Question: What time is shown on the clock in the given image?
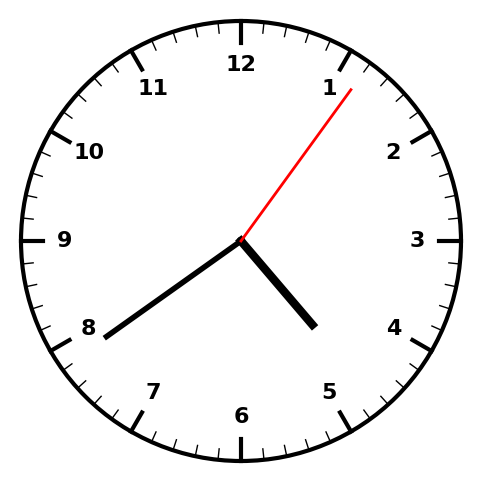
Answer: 04:39:06